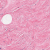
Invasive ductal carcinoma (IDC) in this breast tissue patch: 0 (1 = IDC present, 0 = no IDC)